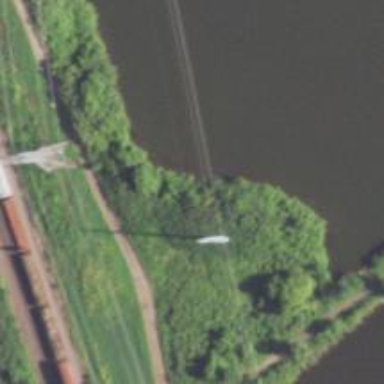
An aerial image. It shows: Power tower.